Field crop: maize
Growth stage: 2
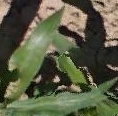
Species: maize